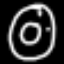
Label: donut